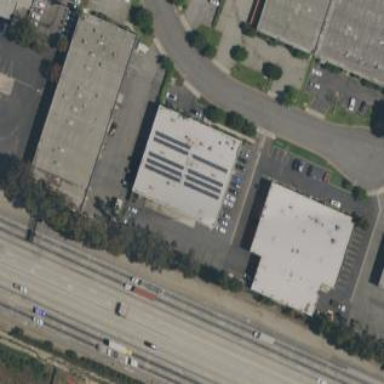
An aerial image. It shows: Warehouse building.